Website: walmart
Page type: customer-info-address
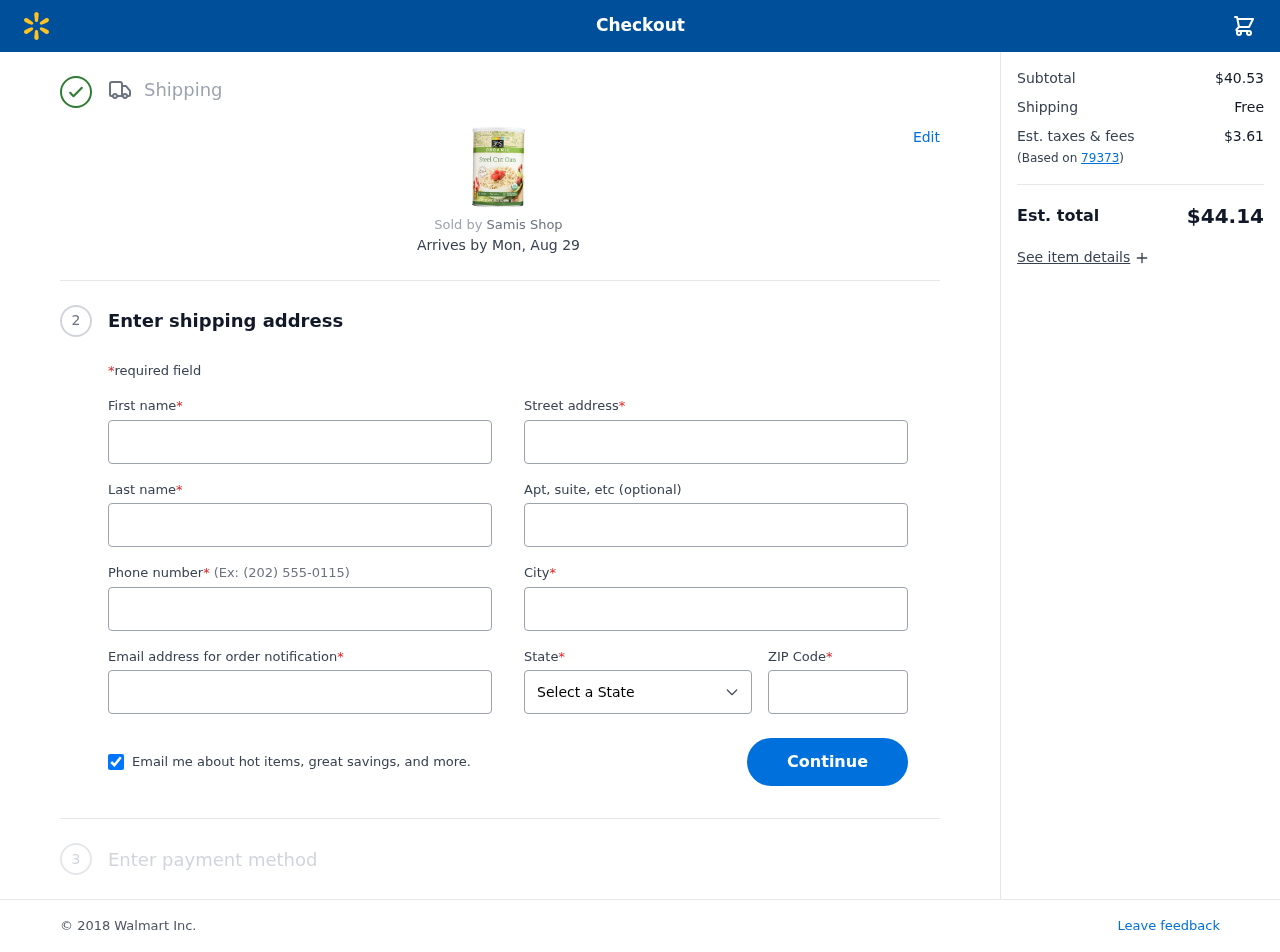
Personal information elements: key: PII_CITY
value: South Jonathanview
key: PII_EMAIL
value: cynthia_ross@gmail.com
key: PII_FIRSTNAME
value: Cynthia
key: PII_LASTNAME
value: Ross
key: PII_PHONE
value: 2446128564
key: PII_POSTCODE
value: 79373
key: PII_STATE
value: South Carolina
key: PII_STREET
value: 3146 Nicole Way
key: PII_STREET2
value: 644 Sabrina Key Suite 537
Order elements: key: ORDER_DELIVERY_DATE
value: Mon, Aug 29
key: ORDER_SUBTOTAL
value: $40.53
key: ORDER_SHIPPING_COST
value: Free
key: ORDER_TAX
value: $3.61
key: ORDER_TOTAL
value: $44.14